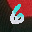
Label: 6